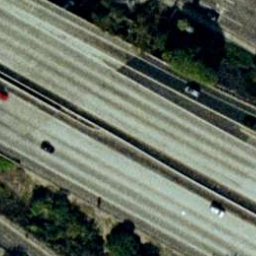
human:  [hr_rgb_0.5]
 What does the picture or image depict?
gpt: freeway